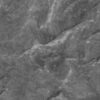
Label: not_dusty